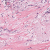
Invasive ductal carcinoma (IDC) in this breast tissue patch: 0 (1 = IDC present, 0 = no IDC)